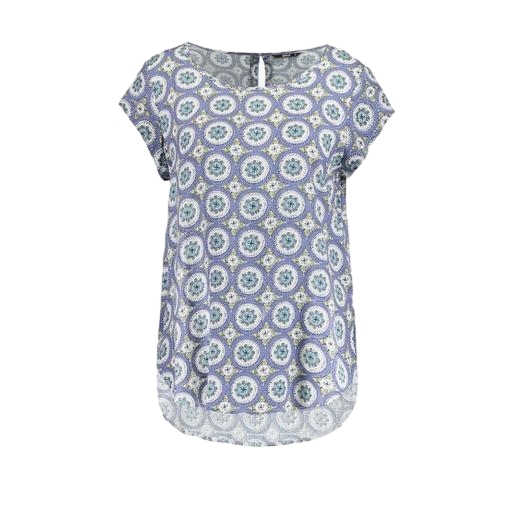
blue plus size medallion-print t-shirt only macy, blue pima medallion-print t-shirt only macy, blue plus size printed t-shirt only macy, white background